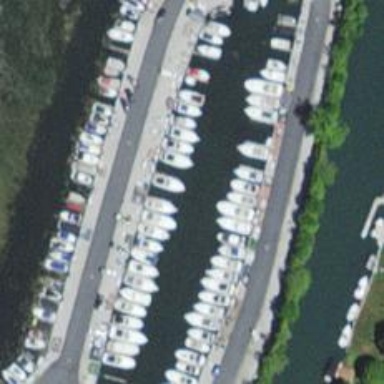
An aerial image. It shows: Marina on leisure land.